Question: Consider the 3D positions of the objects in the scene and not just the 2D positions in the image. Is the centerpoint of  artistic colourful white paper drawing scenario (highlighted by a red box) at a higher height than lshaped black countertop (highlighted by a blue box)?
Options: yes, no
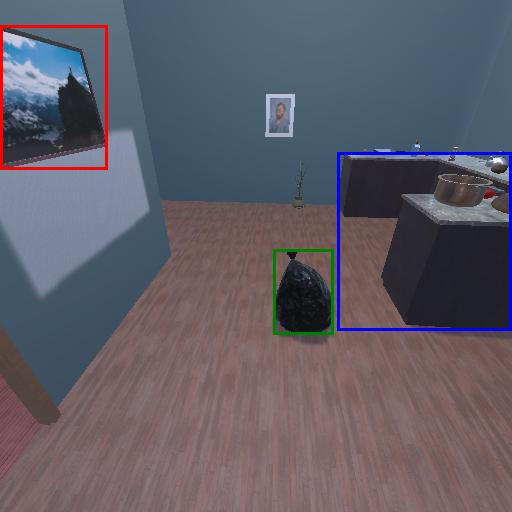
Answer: yes